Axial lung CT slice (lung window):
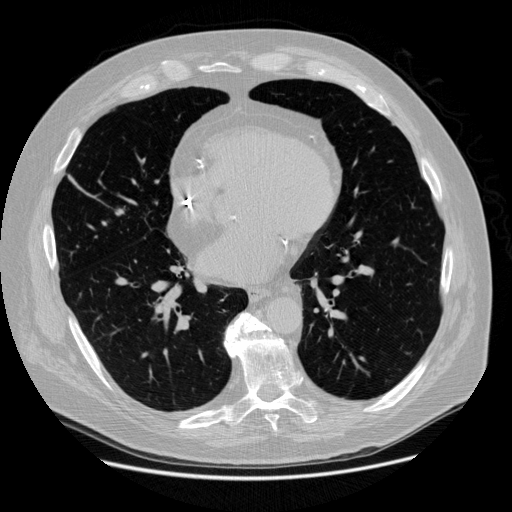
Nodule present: no